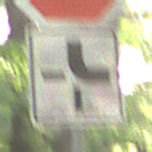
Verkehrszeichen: VerlaufVorfahrtsstrasse4
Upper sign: Stop
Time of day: MorningAfternoon
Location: Outdoor (RoadRail)
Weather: Clear
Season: NotSpecified
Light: Natural